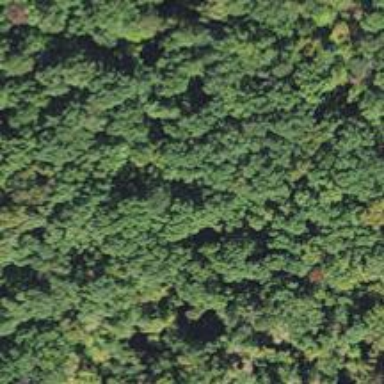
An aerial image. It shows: Forest area.